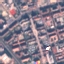
Land use / land cover: Residential